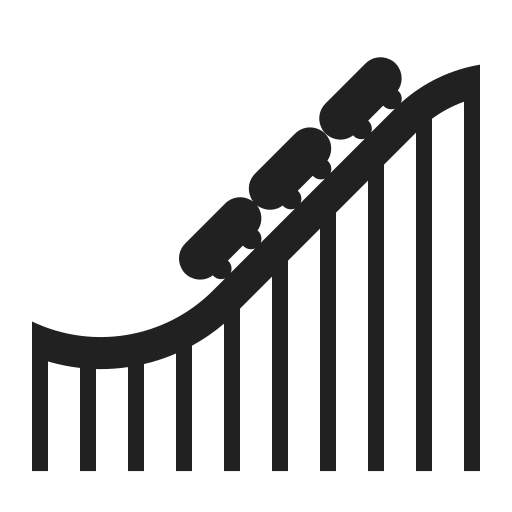
roller coaster high contrast